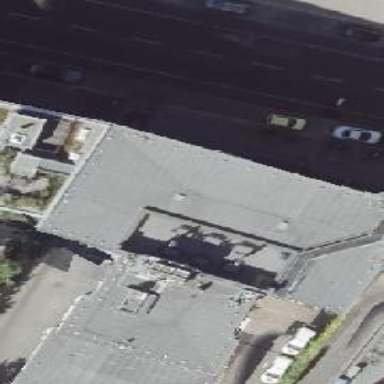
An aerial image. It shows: Office building with flat grey roof.